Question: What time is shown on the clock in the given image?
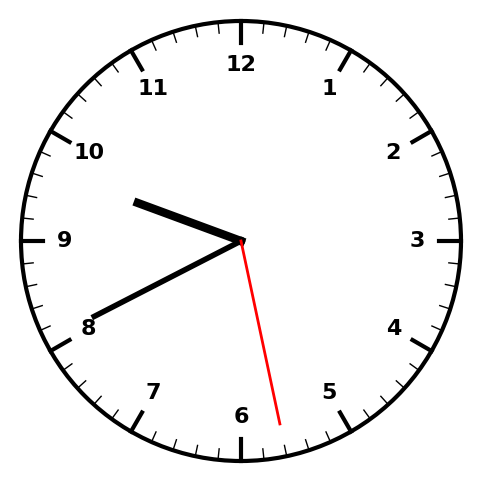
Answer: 09:40:28